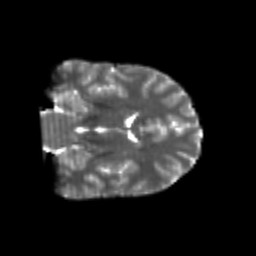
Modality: T2w
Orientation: coronal
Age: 23
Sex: male
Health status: healthy
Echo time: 0.074 s